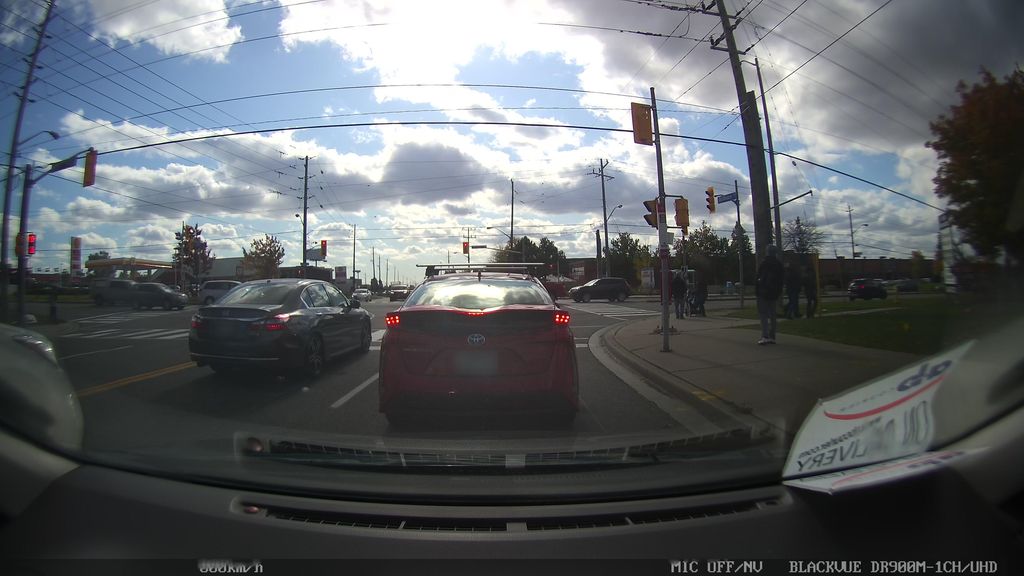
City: toronto